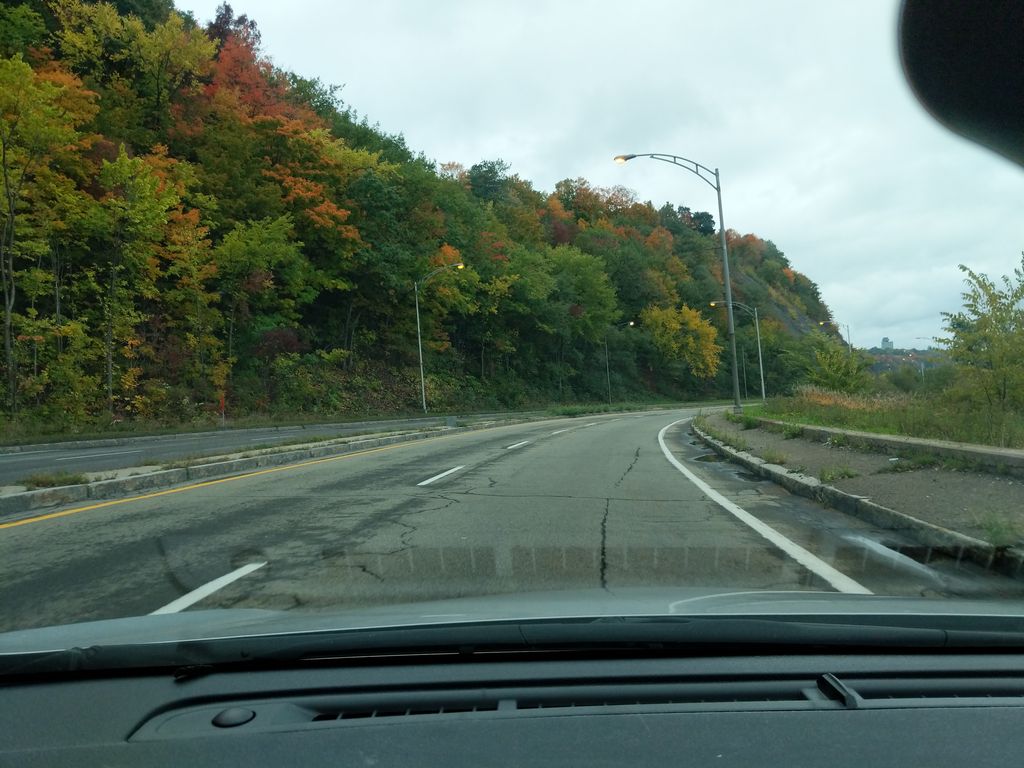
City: quebec_city